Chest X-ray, AP view. Patient: 60 years old, sex M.
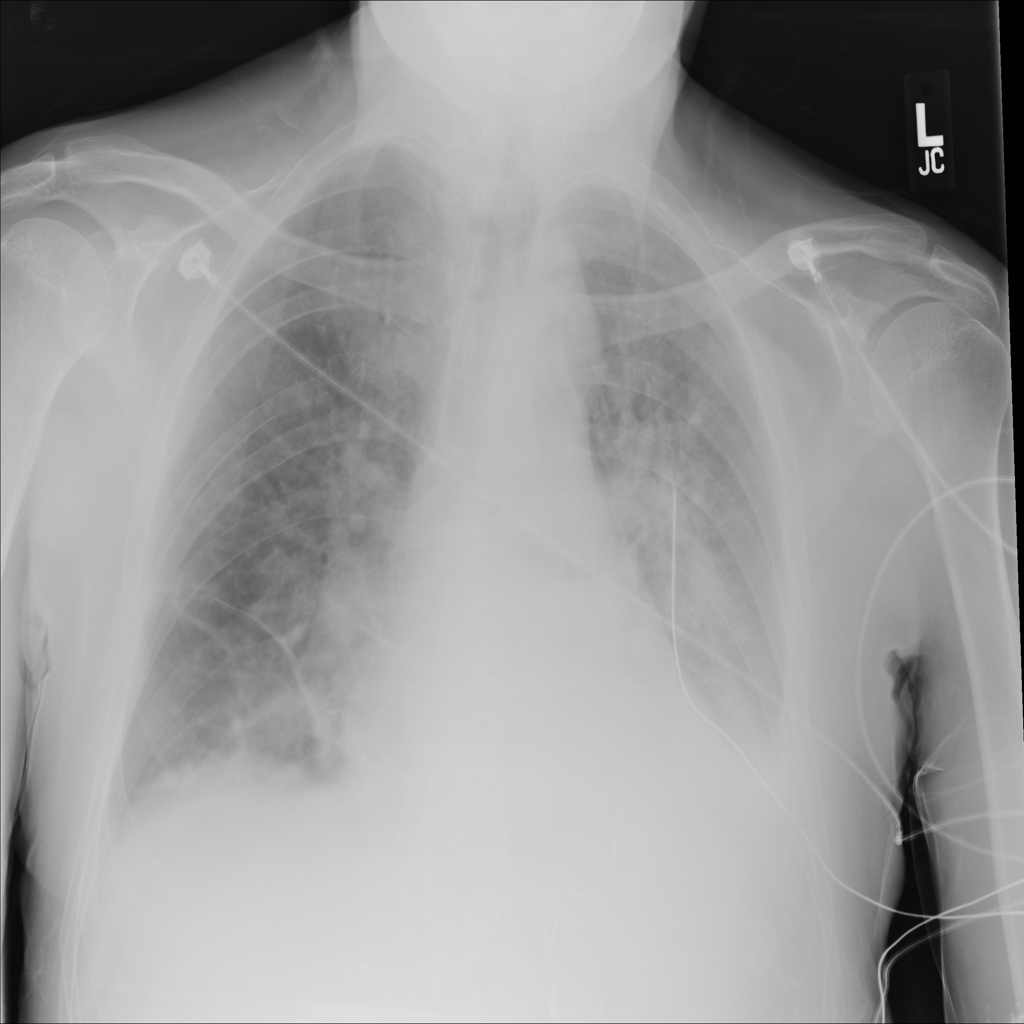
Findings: Atelectasis, Effusion